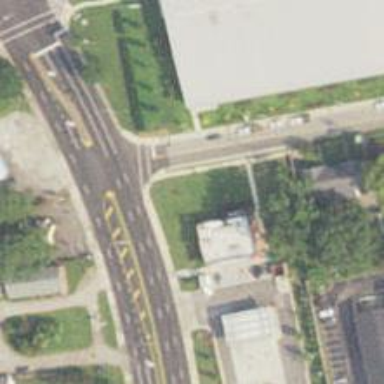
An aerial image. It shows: Uncontrolled footway crossing with line markings.